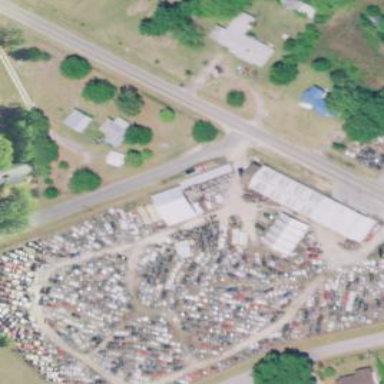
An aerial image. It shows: Scrap yard located in industrial area.